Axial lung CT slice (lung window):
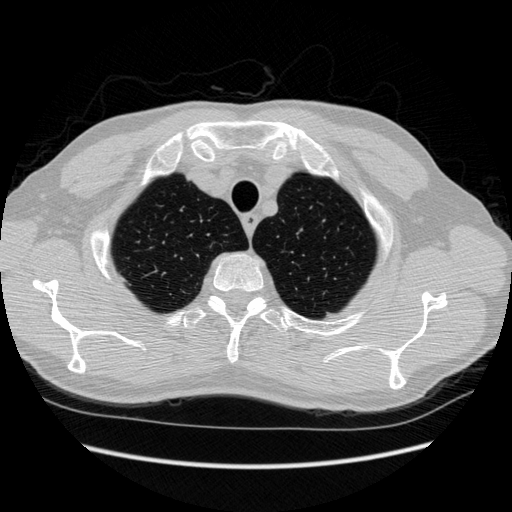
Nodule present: no